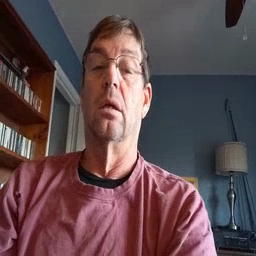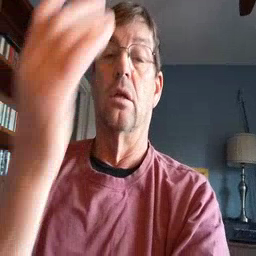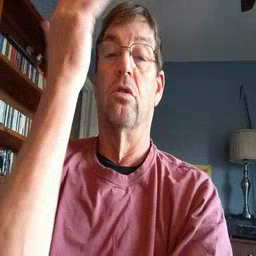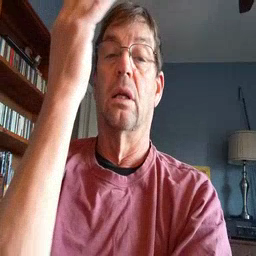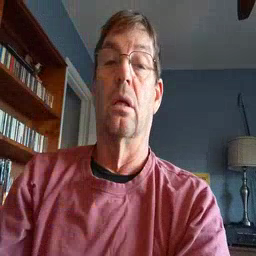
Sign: tree